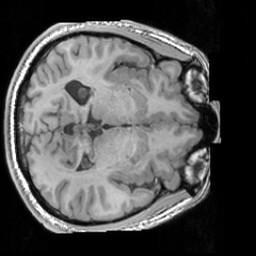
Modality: T1w
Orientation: axial
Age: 28
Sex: male
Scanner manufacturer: siemens
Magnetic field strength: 3 T
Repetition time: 1.63 s
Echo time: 0.00311 s